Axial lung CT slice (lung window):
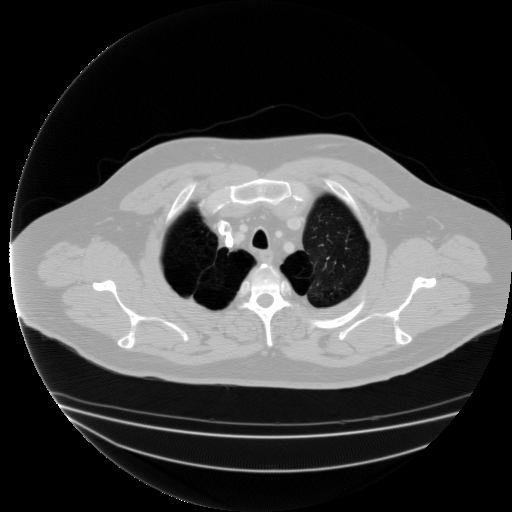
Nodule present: no